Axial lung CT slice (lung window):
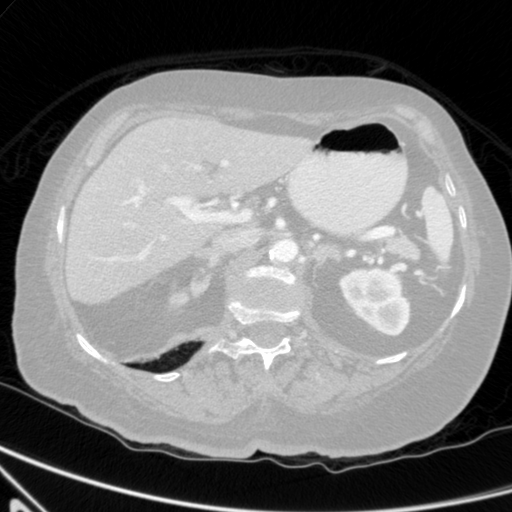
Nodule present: no